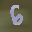
Label: 6